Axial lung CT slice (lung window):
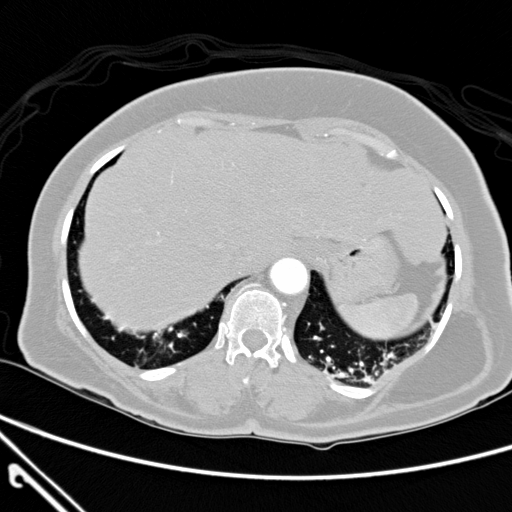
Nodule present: no